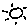
Label: sun